Field crop: tomato
Growth stage: 1
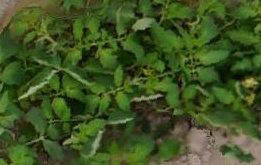
Species: tomato